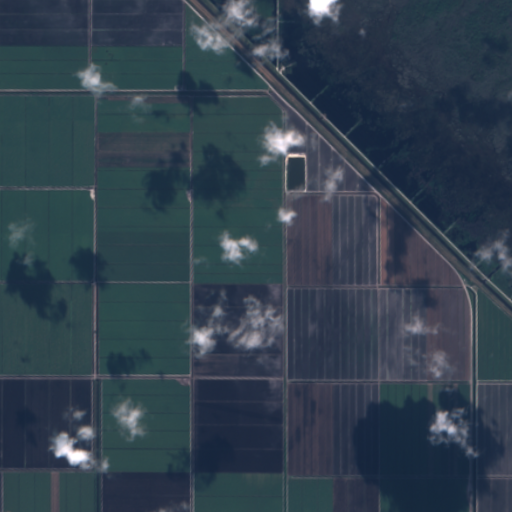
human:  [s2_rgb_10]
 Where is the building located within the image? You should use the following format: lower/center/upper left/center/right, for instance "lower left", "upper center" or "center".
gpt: The building is located in the lower left of the image.
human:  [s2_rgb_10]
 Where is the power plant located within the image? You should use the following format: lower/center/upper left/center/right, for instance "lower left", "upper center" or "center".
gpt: There is no power plant in the image.